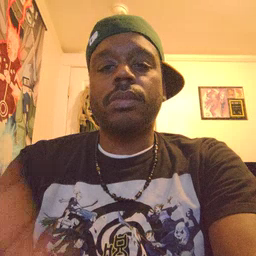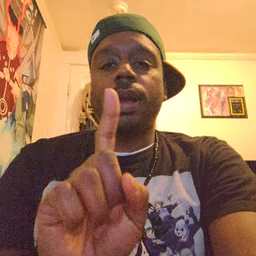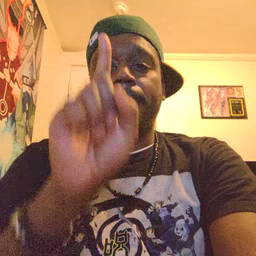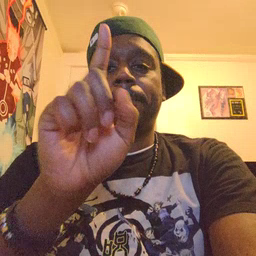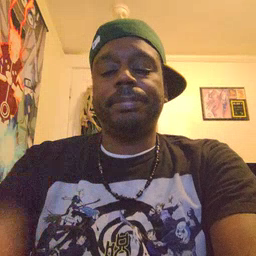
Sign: up